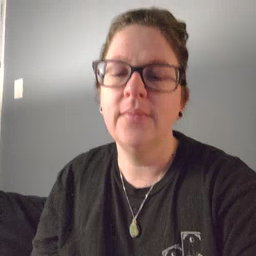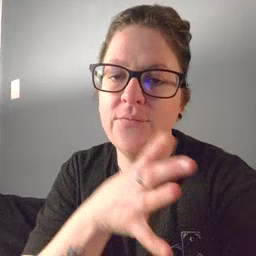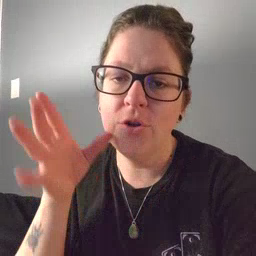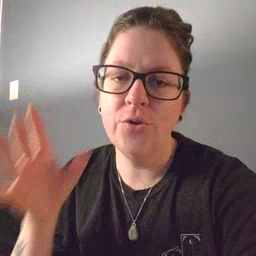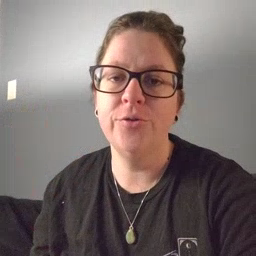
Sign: farm